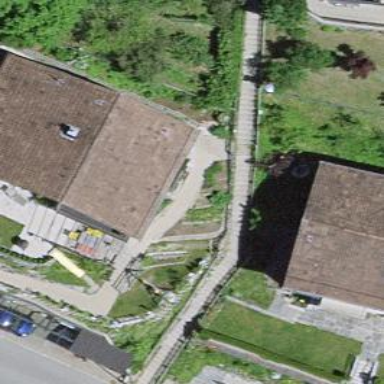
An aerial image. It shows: Set of steps on the road.